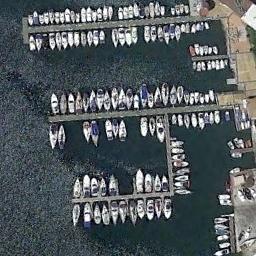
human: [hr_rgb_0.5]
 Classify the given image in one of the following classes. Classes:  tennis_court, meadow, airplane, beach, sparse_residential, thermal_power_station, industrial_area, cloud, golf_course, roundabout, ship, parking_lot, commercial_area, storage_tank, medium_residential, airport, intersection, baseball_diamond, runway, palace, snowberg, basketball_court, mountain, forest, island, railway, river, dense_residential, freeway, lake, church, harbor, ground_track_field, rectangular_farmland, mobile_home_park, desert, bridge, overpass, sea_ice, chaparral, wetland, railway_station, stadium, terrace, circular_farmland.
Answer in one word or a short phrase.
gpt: harbor